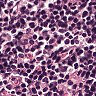
Metastatic tissue present: no